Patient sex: F
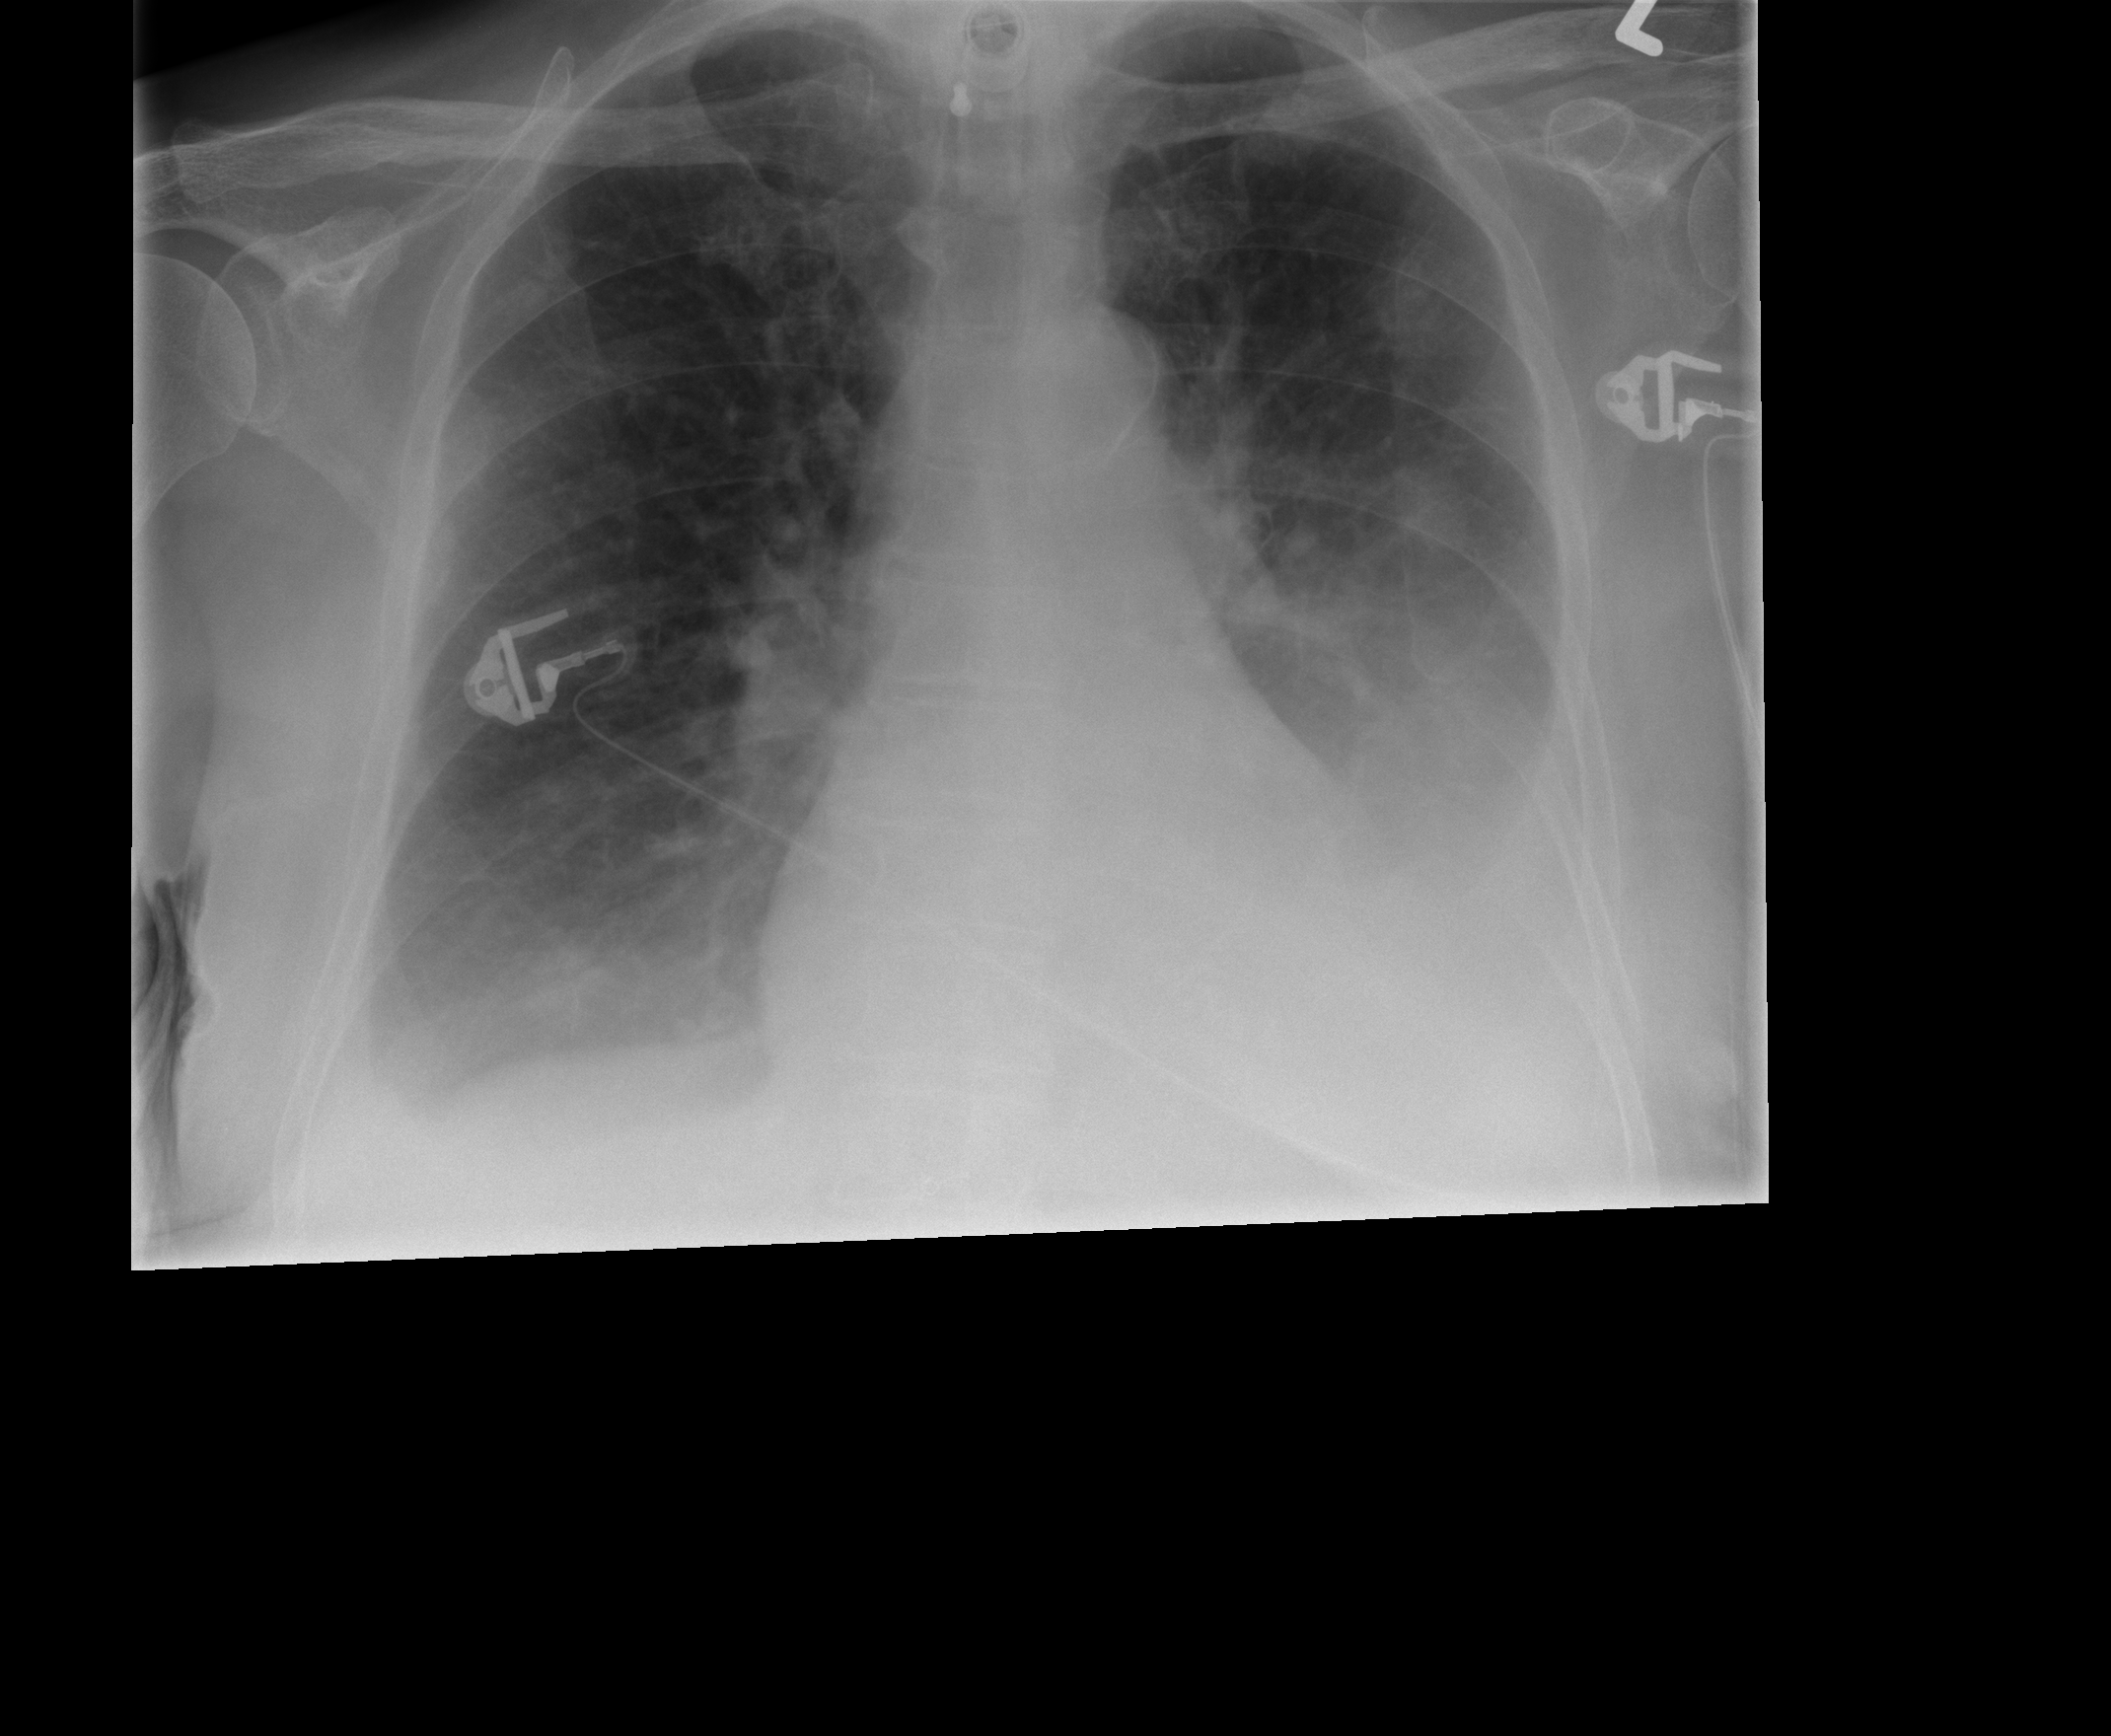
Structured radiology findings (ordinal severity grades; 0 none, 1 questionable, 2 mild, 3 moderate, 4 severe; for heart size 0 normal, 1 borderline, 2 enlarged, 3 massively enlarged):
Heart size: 1
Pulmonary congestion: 2
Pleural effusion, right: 2
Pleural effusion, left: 3
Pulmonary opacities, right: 0
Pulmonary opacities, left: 0
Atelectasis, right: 2
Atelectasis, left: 2